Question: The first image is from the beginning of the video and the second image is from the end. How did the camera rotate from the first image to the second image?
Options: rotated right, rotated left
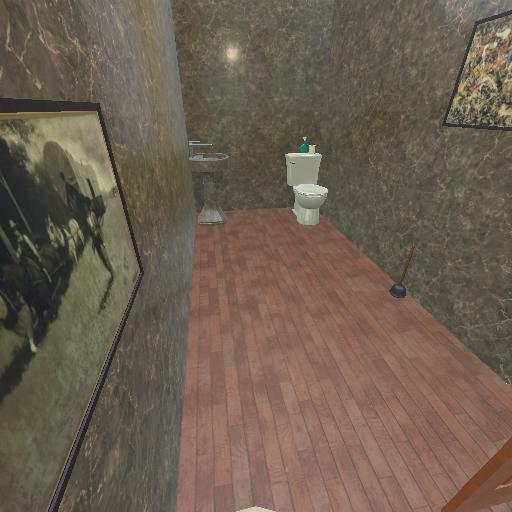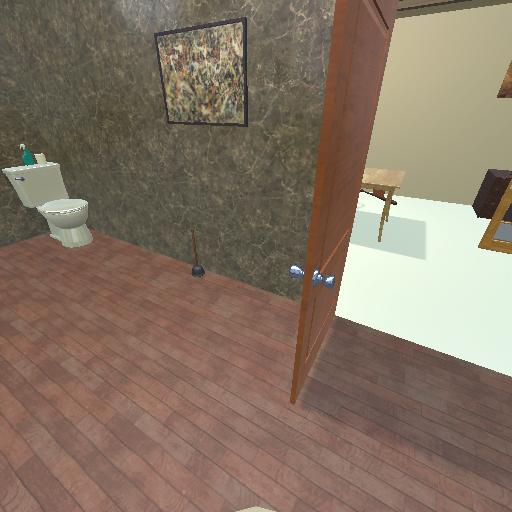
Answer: rotated right